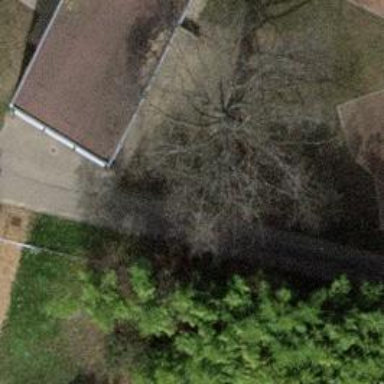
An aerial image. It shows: Evergreen needle-leaved tree.